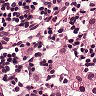
Metastatic tissue present: yes